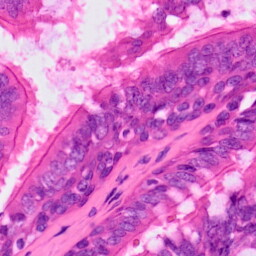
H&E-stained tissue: Lung